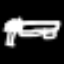
Label: bed